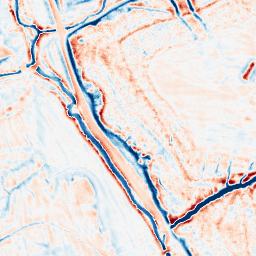
Category: edge_preserving
Decomposition family: bilateral
Decomposition parameters: d: 15
sigma_color: 50
sigma_space: 100
Upsampling method: sinc_blackman
Upsampling parameters: scale: 2
kernel_size: 16
Upsampling scale: 2